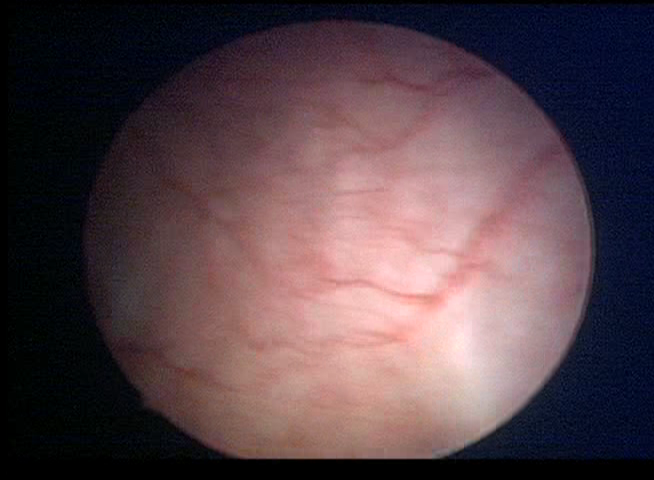
Modality: WLC
Class: Normal mucosa
Bladder cancer association: No